Interaction volume radius: 5 \u00c5
Interaction volume height: 10 \u00c5
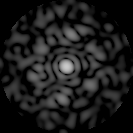
Disorder parameter: 0.7993